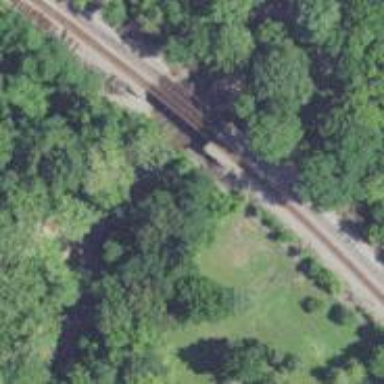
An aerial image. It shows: Railway track.